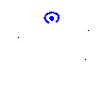
Particle: pion